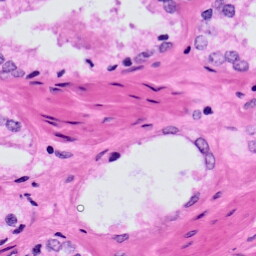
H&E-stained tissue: Prostate